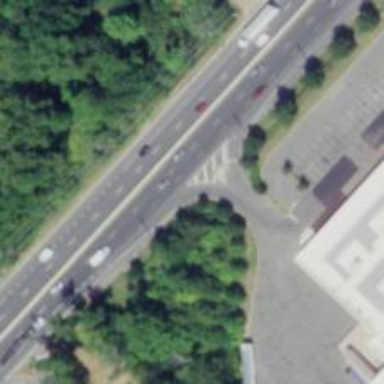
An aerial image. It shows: Trunk link highway.